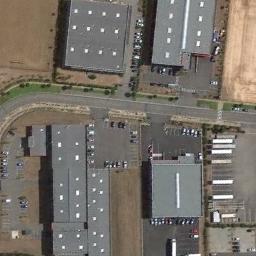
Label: industrial_area